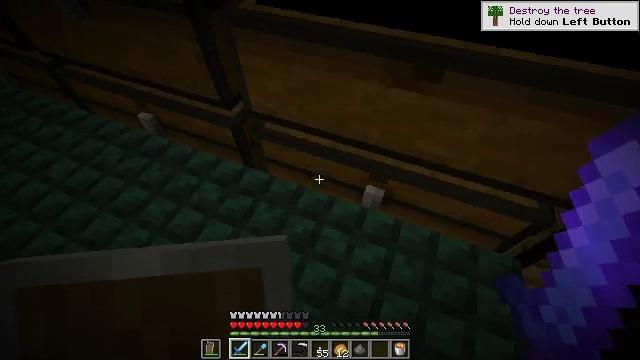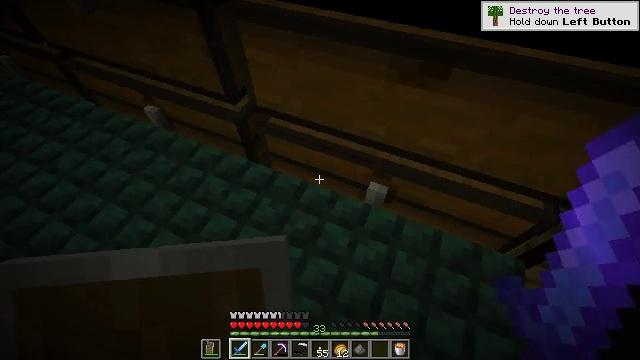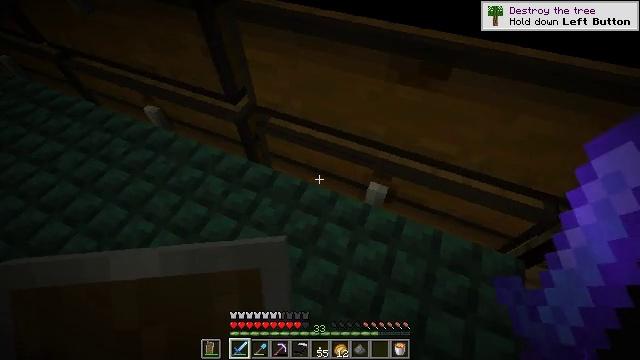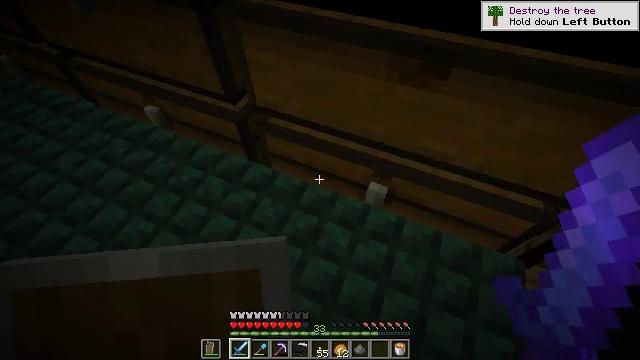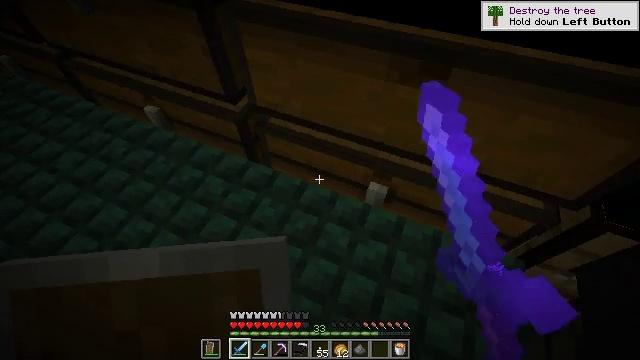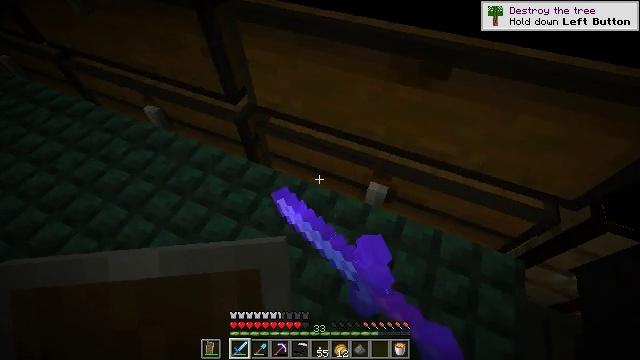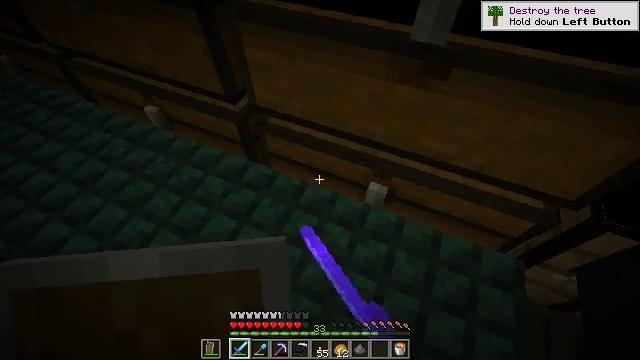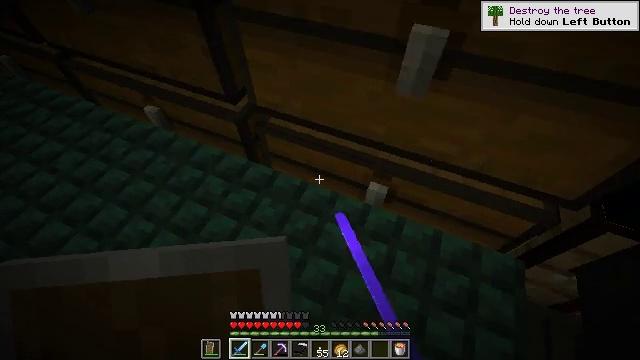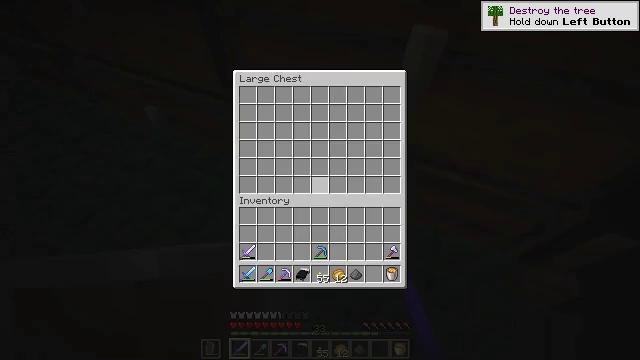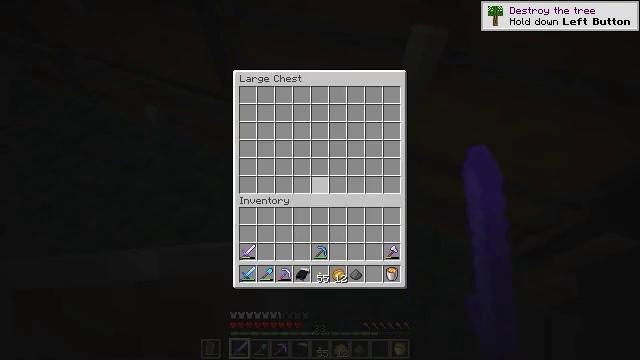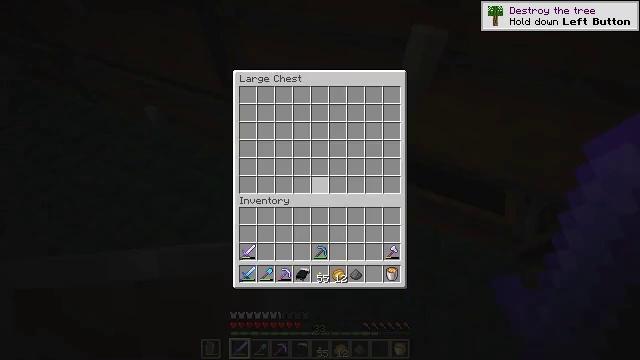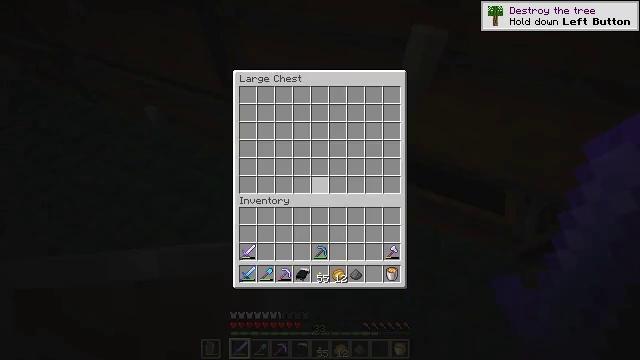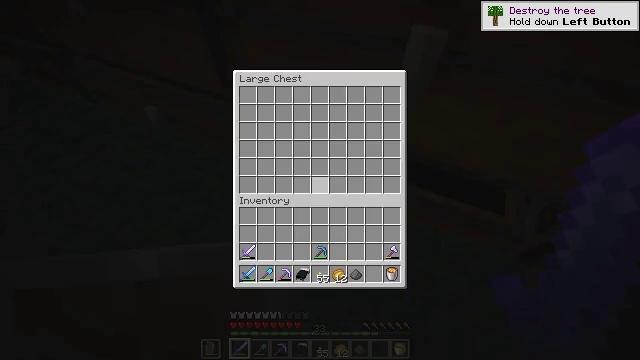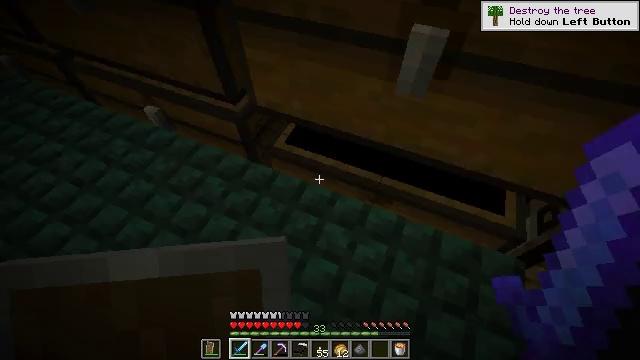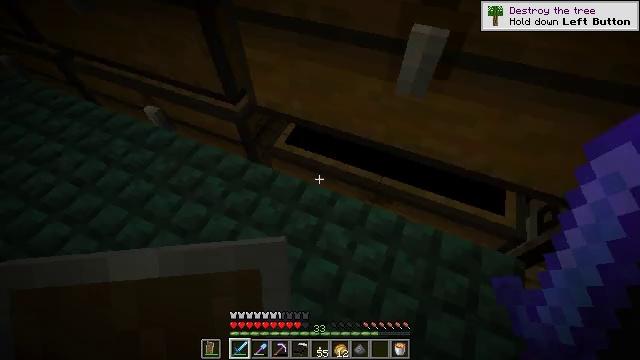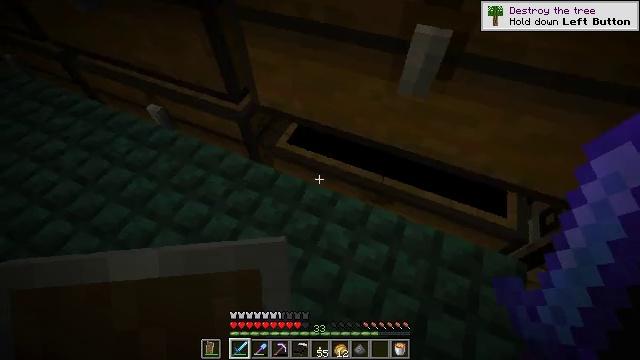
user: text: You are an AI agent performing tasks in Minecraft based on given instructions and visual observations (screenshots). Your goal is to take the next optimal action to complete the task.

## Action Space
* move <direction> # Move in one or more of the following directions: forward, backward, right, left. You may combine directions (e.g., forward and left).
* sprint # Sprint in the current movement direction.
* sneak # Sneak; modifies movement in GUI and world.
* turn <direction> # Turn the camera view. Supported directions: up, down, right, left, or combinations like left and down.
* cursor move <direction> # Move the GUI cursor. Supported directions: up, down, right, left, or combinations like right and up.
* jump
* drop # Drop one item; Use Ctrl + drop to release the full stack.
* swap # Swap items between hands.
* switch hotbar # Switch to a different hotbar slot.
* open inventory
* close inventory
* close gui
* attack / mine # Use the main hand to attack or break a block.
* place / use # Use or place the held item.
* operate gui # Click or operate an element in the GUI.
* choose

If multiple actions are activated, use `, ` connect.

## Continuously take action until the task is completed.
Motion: motion action
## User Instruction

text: Kill mobs.
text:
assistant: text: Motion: turn left
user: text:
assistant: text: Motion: no_op
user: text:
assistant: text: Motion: use / place
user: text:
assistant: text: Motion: use / place
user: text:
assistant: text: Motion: use / place
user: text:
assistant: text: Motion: no_op
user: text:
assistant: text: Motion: no_op
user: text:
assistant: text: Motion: open gui
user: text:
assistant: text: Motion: no_op
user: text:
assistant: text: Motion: no_op
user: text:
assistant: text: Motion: no_op
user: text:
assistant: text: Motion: no_op
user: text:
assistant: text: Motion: no_op
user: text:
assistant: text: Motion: close gui
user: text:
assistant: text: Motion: open inventory
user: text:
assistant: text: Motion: turn left and up, open inventory
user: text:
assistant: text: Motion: turn left and up
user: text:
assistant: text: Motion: turn left and up
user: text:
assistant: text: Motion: no_op
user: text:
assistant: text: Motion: no_op
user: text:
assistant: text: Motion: no_op
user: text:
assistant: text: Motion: no_op
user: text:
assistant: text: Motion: no_op
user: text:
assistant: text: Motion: use / place
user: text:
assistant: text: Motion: use / place
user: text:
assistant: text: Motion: use / place
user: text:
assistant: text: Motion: use / place
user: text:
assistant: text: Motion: no_op
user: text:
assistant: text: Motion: no_op
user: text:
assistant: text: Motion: no_op